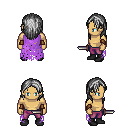
a pixel art fantasy rpg character, male body template, human, tanned skin, maroon tattered cape, magenta pants, gray long hairstyle, leather bracers, black shoes, dagger, four views (front, back, left, right), 2x2 character sprite sheet, small pixel art, hard edges, no anti-aliasing